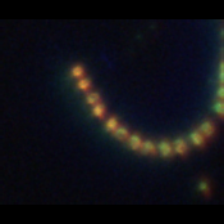
Taxon: Chaetoceros
Group: Diatoms